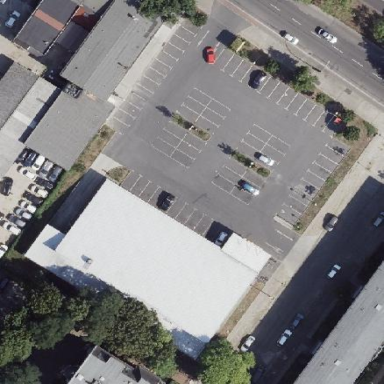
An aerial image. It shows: Retail area.